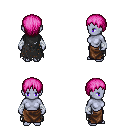
a pixel art fantasy rpg character, female body template, dark elf, purple skin, black tattered cape, robe skirt, pink plain hairstyle, white cloth bandages, four views (front, back, left, right), 2x2 character sprite sheet, small pixel art, hard edges, no anti-aliasing